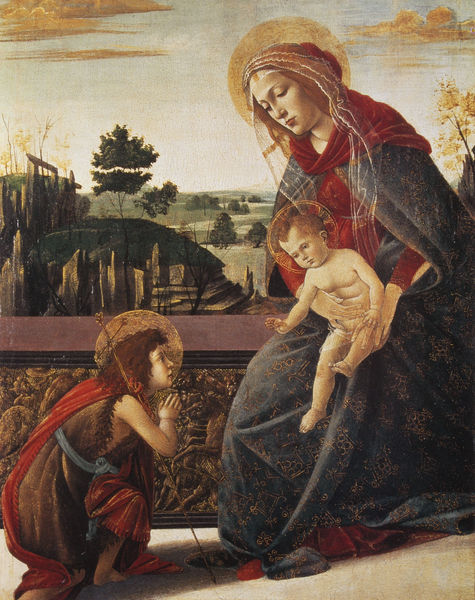
Titel: Maria mit Christus und Johannes d. Täufer als Kind
Künstler: Sandro Botticelli
Standort: New York (New York)
Institution: Collection Covacevich
Schlagwörter: baum, berg, blau, felsen, gemälde, gott, hand, himmel, meer, nackt, schatten, umhang, wasser, wolken, bäume, fluss, gelb, grün, landschaft, mädchen, see, sitzen, abend, braun, frau, geste, haar, hintergrund, kleid, licht, schwarz, szene, weiss, blick, gras, gürtel, rot, schal, schleier, schleiher, tuch, wiese, wolke, malerei, muster, ornament, wand, arm, bibel, falten, gesicht, johannes, pelz, stein, steine, täufer, hände, öl, erde, horizont, hügel, morgen, natur, brüstung, sonne, boden, insel, land, gewand, gold, haare, mantel, stickerei, stoff, kind, mutter, renaissance, wald, kinder, pferd, stock, engel, fell, balkon, relief, terrasse, füße, italien, stab, berge, fels, mauer, abendsonne, tag, baby, geländer, faltenwurf, junge, schoß, knie, abendrot, baumkrone, baumkronen, gründ, ruine, knabe, kreuz, balustrade, bub, seil, nakt, jungfrau, schwert, knien, ruinen, degen, scherpe, beten, gebet, schuh, brokat, fries, schein, gestus, heiligenschein, nimbus, christus, jesus, jesus christus, segen, segnen, segnung, florenz, schnurr, heiliger, lichtquelle, ballustrade, anbeten, heilig, maria, madonna, anbetung, mutter gottes, christentum, purpur, aureole, josef, festland, jesuskind, johannes der täufer, mariä, heiligenscheine, madonna mit kind, segensgestus, kreuzstab, bellini, gabriel, vergebung, giotto, botticelli, christuskind, preisen, jasus, kanbe, seligsprechung, darbieten, blaues gewand, annonciation, das sechzehnte jahrhundert, fillipo lippi, gabriell, hintergrundslandschaft, k, msauer